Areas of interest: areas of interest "Transportation stations"
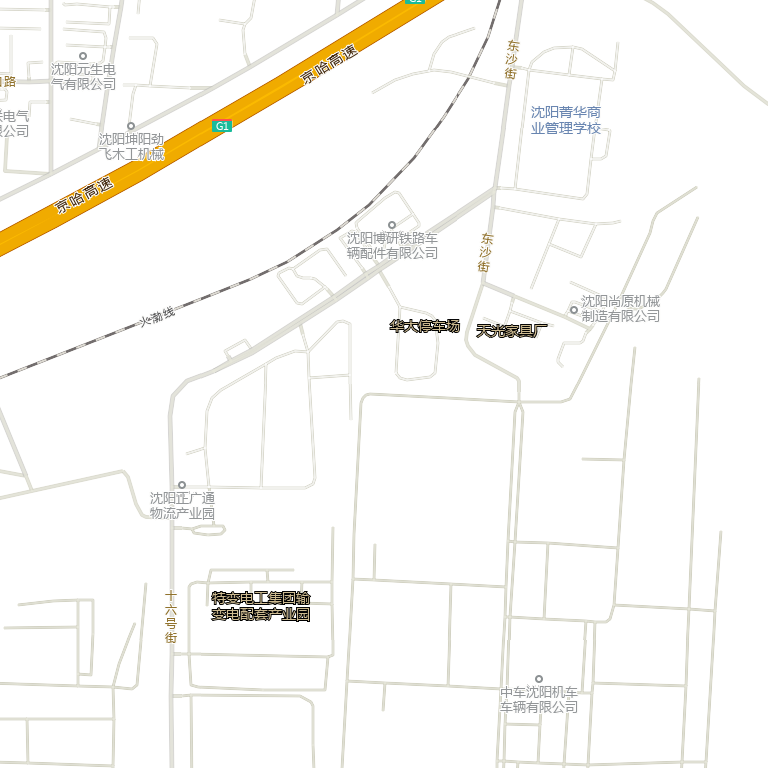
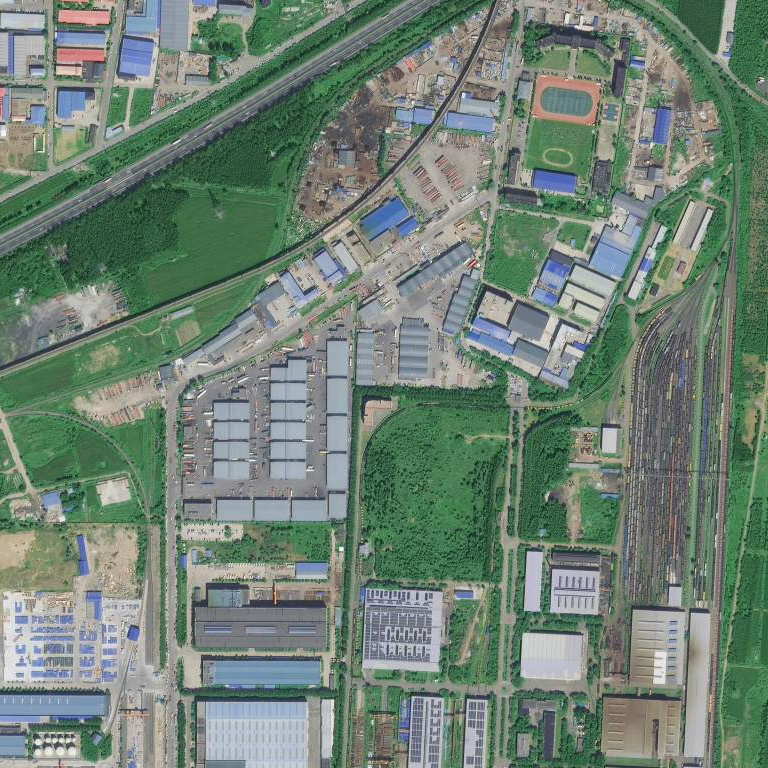